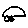
Label: car